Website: bh-photo
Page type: address-validator
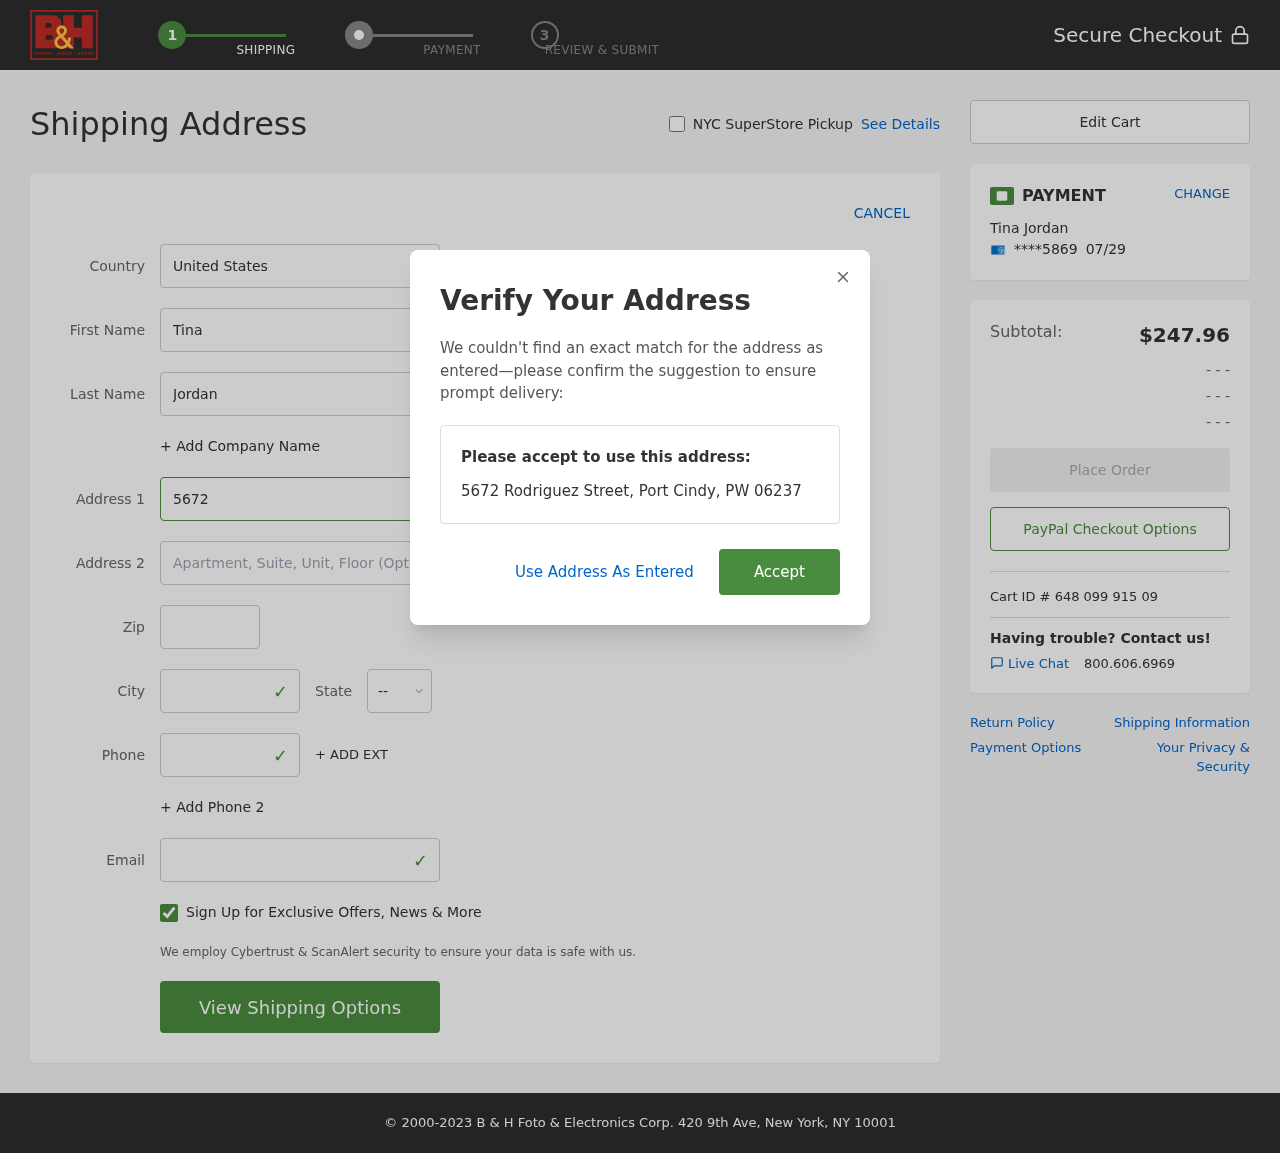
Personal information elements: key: PII_CARD_EXPIRY
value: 07/29
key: PII_CARD_LAST4
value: ****5869
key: PII_CITY
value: Port Cindy
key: PII_COUNTRY
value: United States
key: PII_EMAIL
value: tjordan@yahoo.com
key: PII_FIRSTNAME
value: Tina
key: PII_FULLNAME
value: Tina Jordan
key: PII_LASTNAME
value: Jordan
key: PII_PHONE
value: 9966814254
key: PII_POSTCODE
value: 06237
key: PII_STATE_ABBR
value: PW
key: PII_STREET
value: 5672 Rodriguez Street
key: PII_CITY_STATE_ZIP
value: Port Cindy, PW 06237
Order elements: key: ORDER_SUBTOTAL
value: $247.96
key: ORDER_ID
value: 648 099 915 09